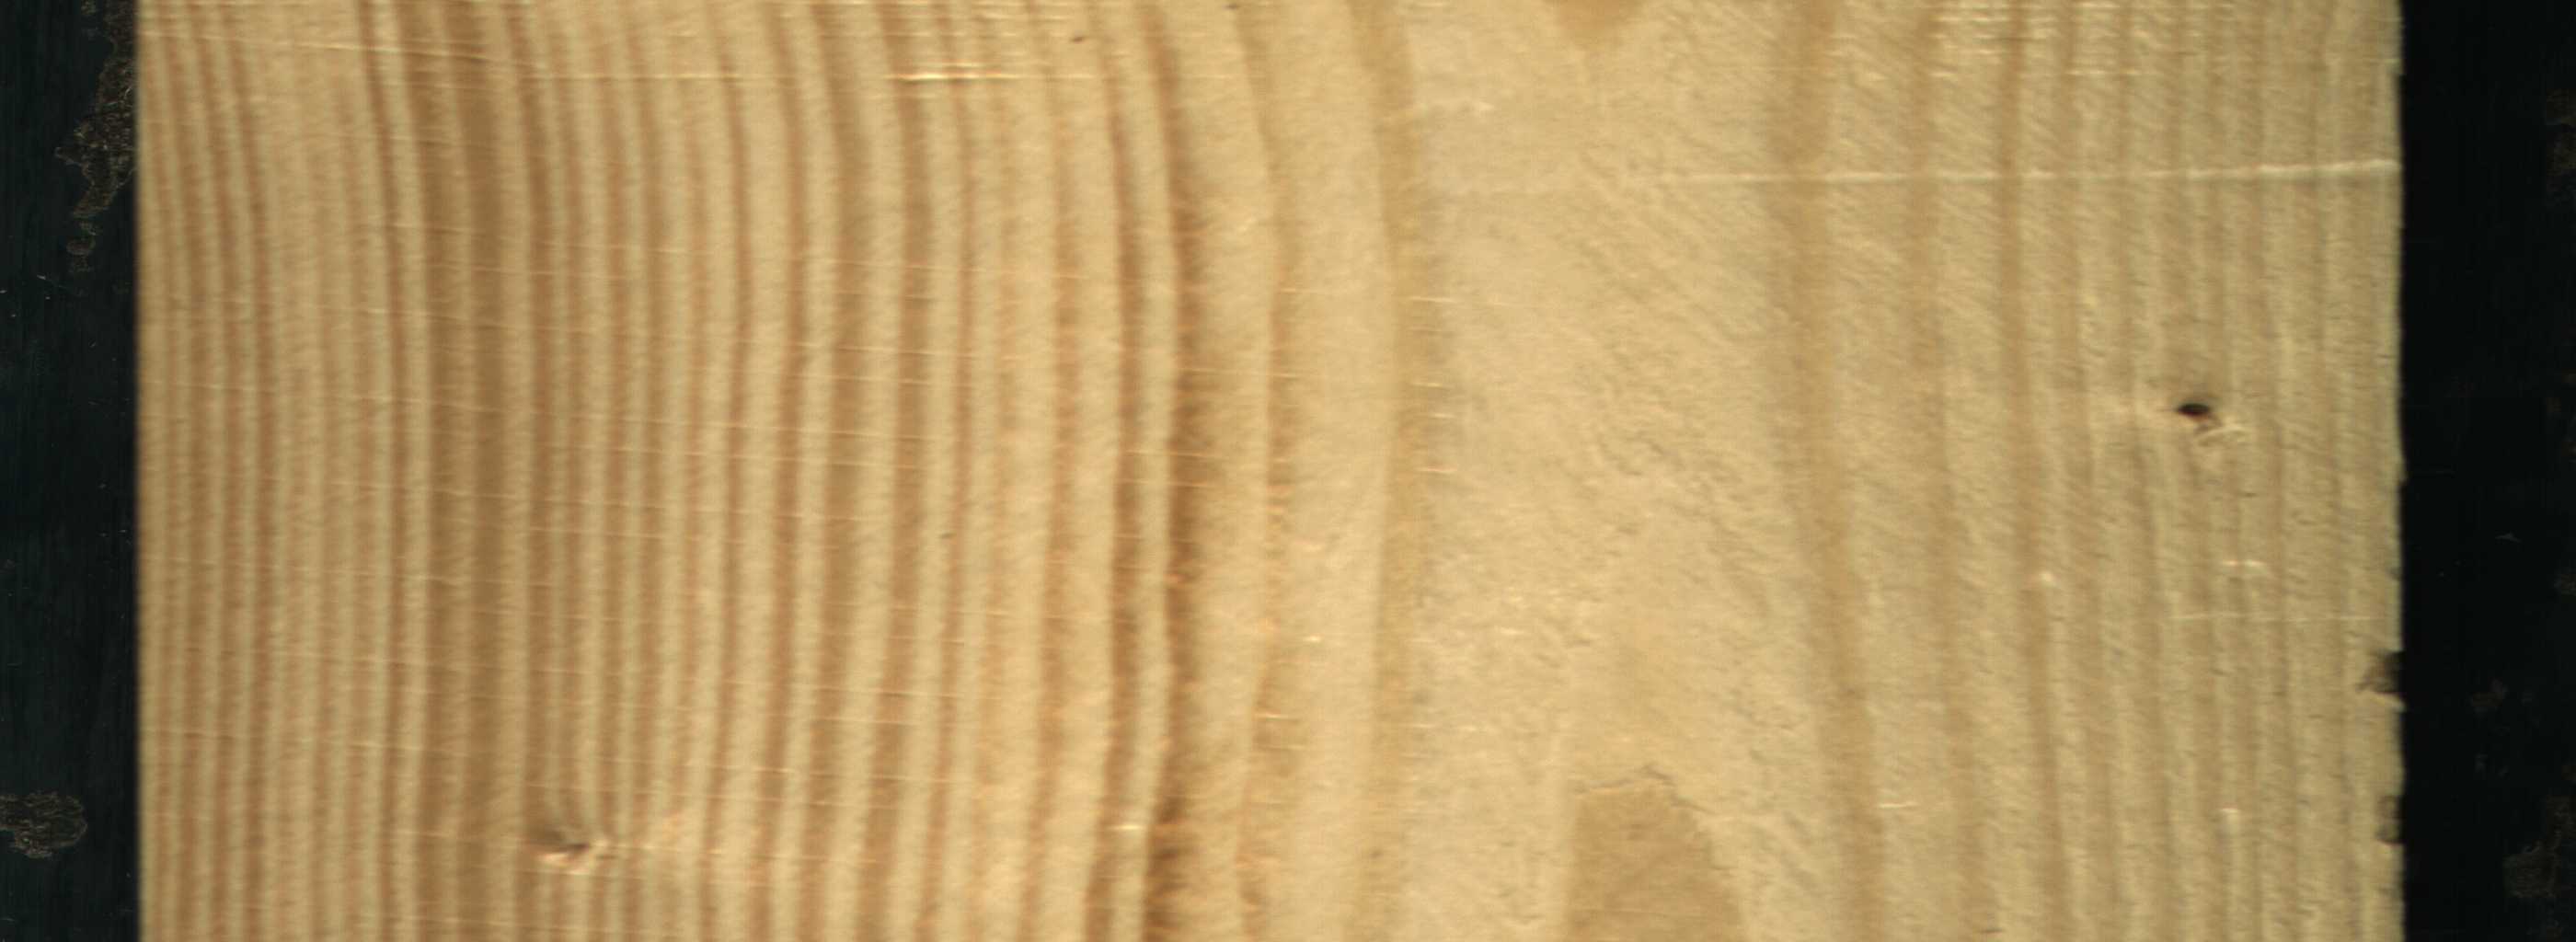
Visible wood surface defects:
Dead_Knot